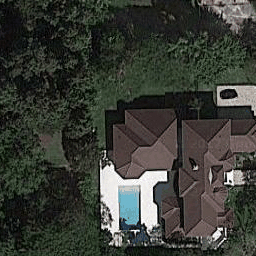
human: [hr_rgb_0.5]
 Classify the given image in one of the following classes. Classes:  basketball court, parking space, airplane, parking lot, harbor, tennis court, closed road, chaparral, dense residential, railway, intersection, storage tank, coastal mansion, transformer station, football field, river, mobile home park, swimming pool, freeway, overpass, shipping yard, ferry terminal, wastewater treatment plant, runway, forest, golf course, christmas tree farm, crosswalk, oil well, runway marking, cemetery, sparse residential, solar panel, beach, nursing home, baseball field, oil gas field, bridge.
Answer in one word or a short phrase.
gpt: coastal mansion